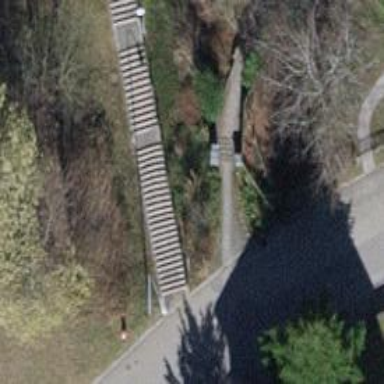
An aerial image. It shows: Steps with asphalt surface.